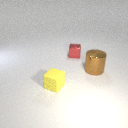
large brown metal cylinder in front of small red metal cube